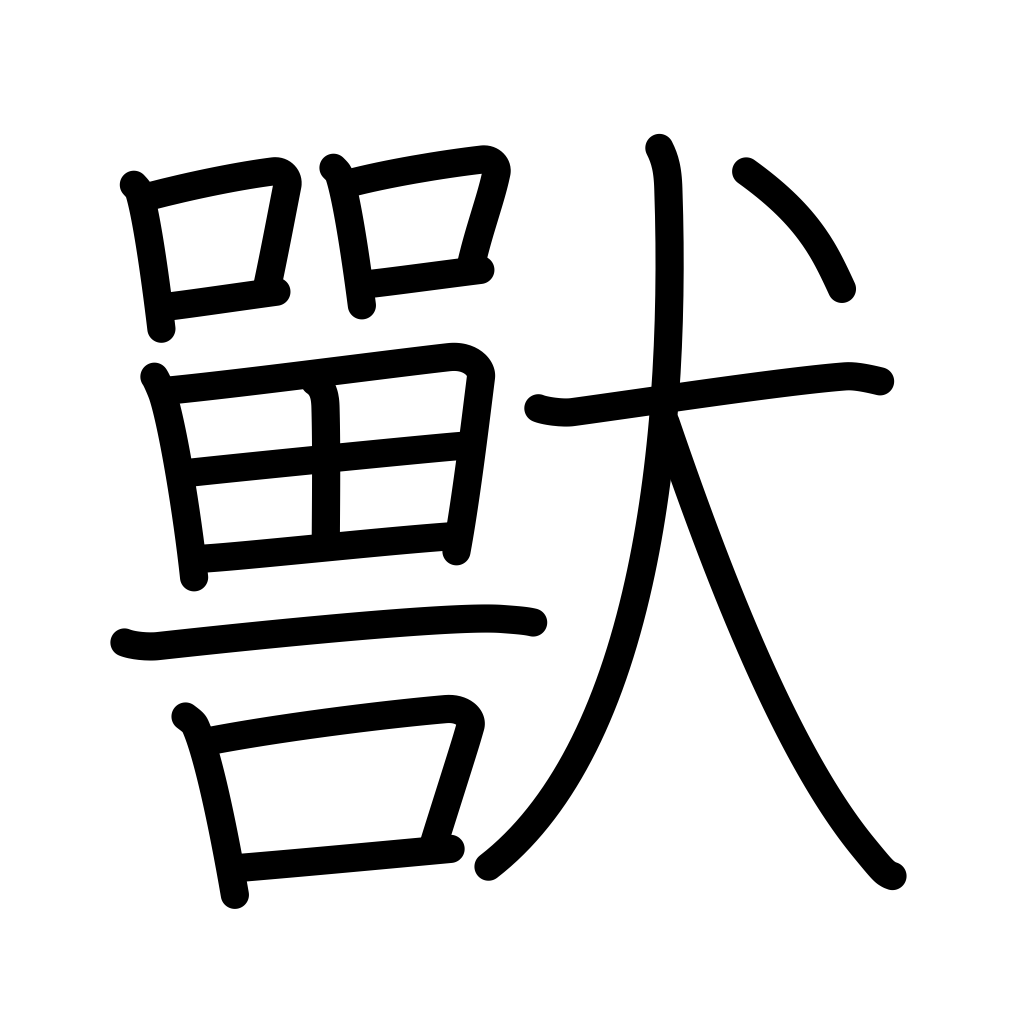
Meaning: beast, animal, bestial